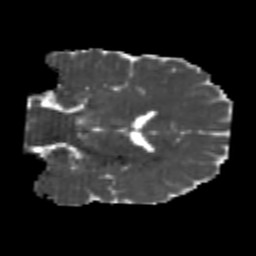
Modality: MD
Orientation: coronal
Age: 22
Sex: male
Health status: healthy
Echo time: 0.074 s